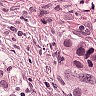
Metastatic tissue present: yes